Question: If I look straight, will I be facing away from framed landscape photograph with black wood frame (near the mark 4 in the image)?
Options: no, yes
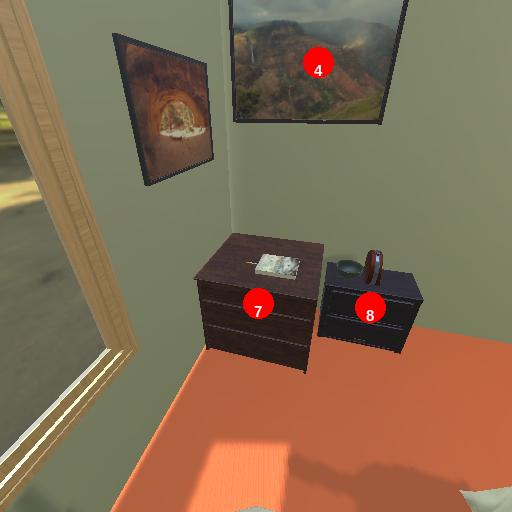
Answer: no